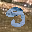
Label: 9